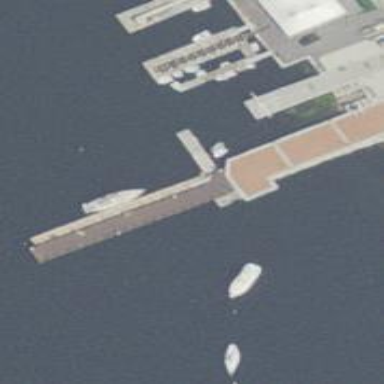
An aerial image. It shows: Man-made pier.